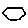
Label: hexagon